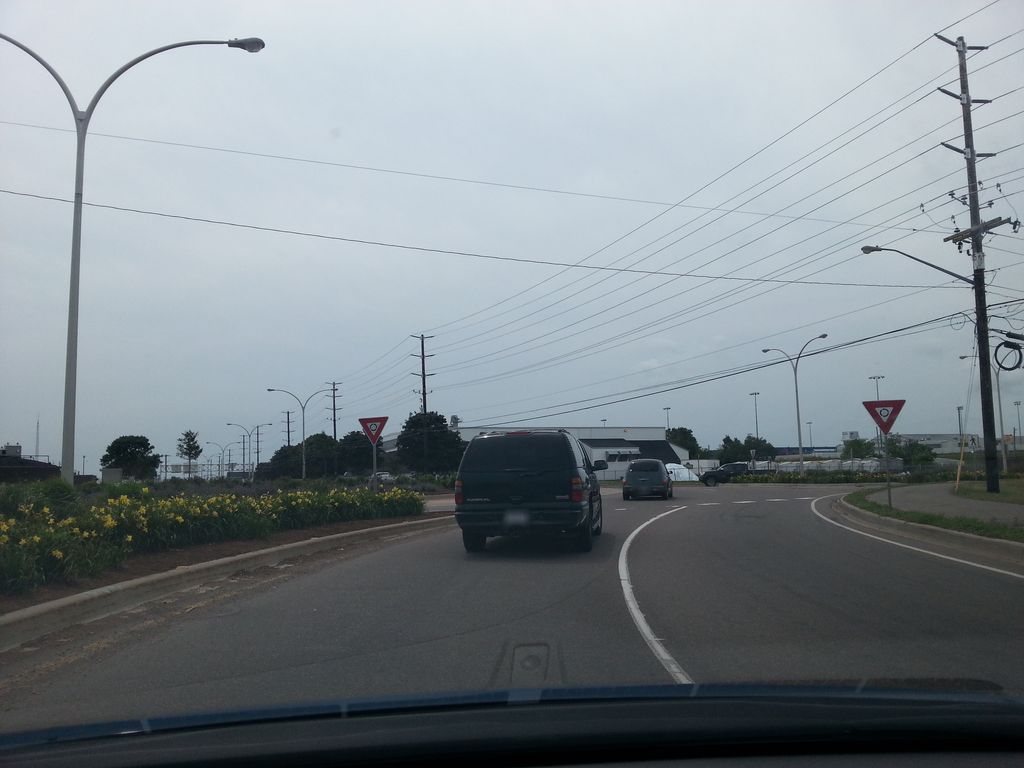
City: charlottetown